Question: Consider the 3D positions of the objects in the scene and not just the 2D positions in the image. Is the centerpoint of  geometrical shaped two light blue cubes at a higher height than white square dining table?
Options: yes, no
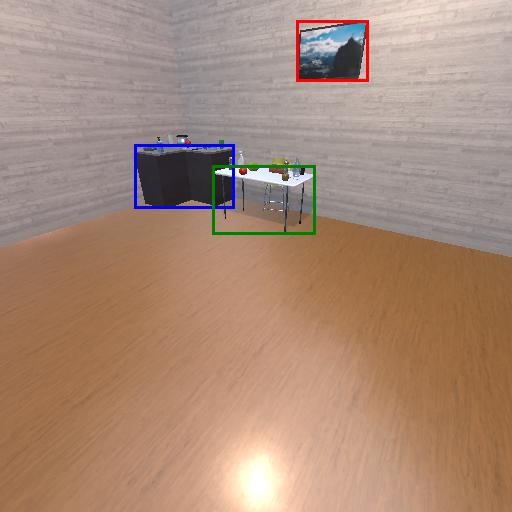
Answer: yes